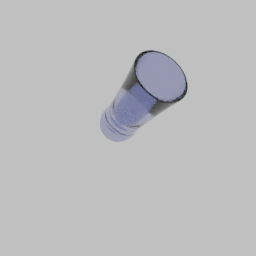
Label: tools